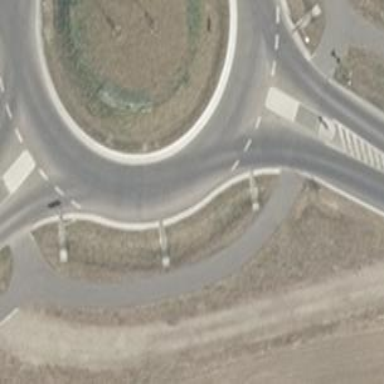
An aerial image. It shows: Asphalt path.